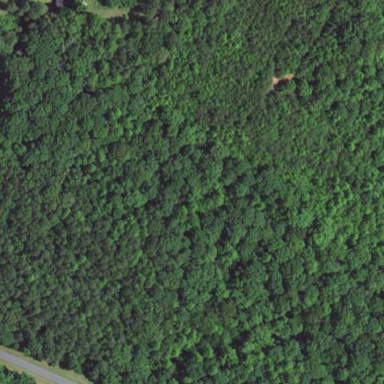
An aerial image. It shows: Serene woodland landscape.